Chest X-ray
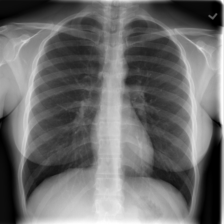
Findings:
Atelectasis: negative
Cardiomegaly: negative
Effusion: negative
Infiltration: negative
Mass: negative
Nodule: negative
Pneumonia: negative
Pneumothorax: negative
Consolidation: negative
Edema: negative
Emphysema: negative
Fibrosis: negative
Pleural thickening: negative
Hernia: negative